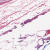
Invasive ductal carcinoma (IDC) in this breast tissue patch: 0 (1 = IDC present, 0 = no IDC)